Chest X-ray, PA view. Patient: 57 years old, sex M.
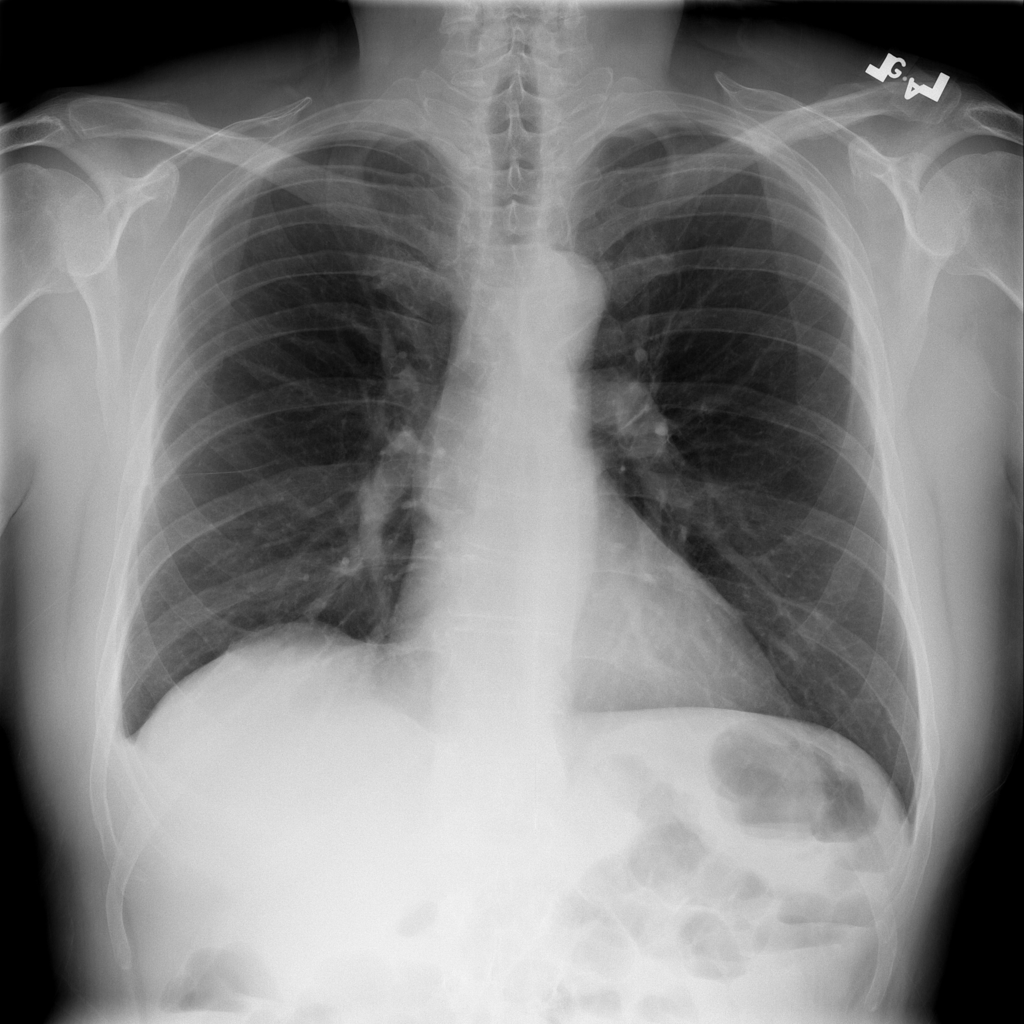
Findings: Pleural_Thickening